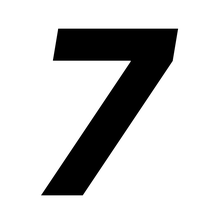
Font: Inter-Italic_ExtraBold_Italic